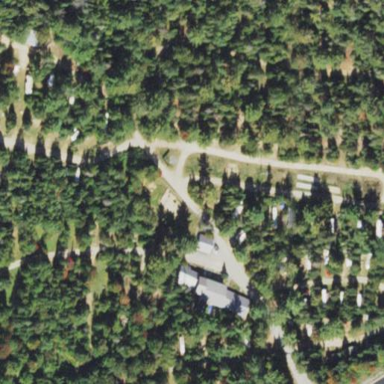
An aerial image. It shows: Campsite with sanitary dump station available.